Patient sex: M
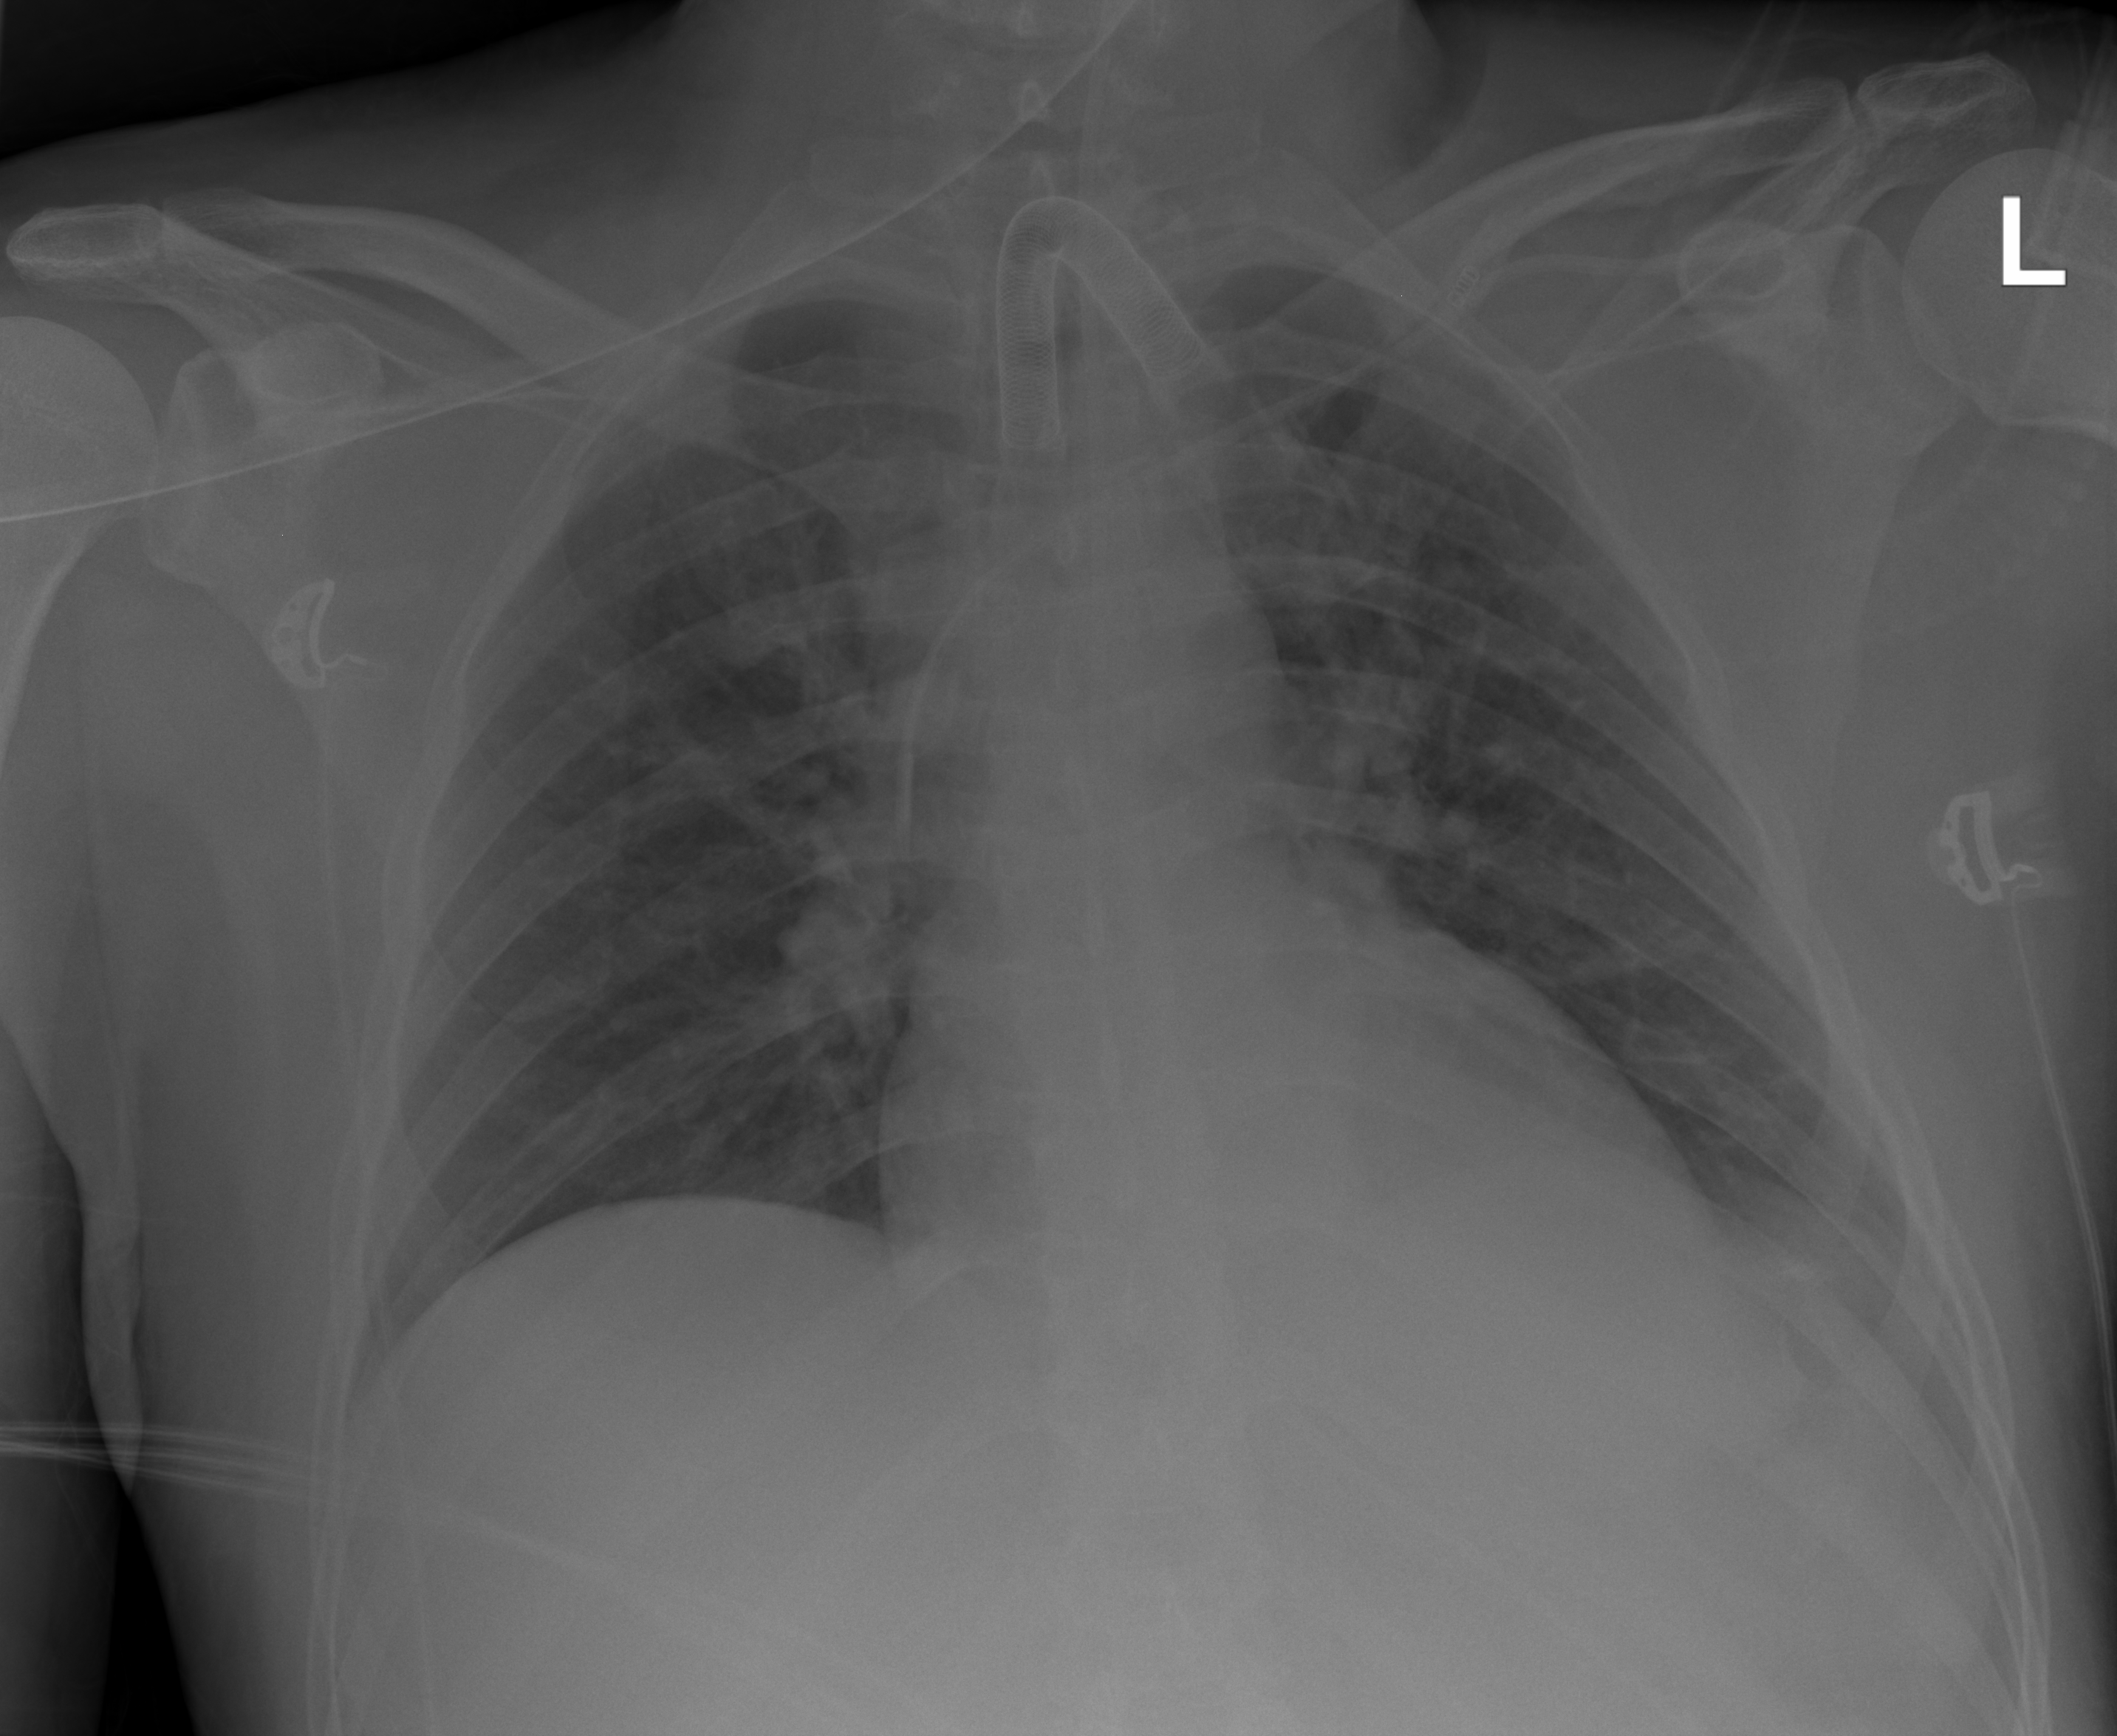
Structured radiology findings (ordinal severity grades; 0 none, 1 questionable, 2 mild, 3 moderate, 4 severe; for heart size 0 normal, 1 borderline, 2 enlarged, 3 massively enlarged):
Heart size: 0
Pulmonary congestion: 1
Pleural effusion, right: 0
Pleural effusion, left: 2
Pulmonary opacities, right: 0
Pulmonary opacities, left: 0
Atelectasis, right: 0
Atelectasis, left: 2